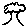
Label: tree